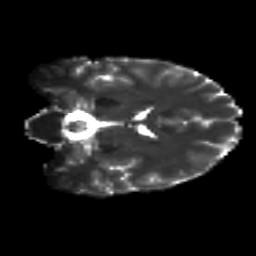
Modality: T2w
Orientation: coronal
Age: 21
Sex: male
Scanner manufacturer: siemens
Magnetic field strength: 3 T
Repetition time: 8.8 s
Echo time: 0.085 s